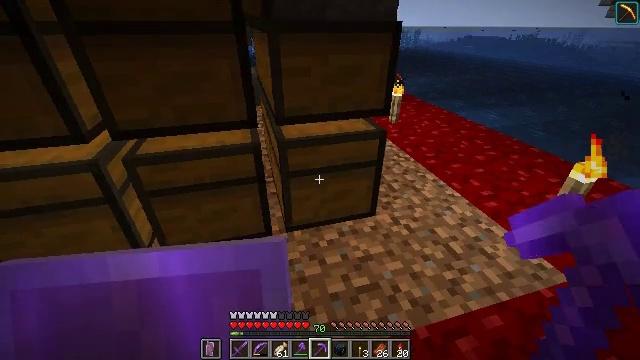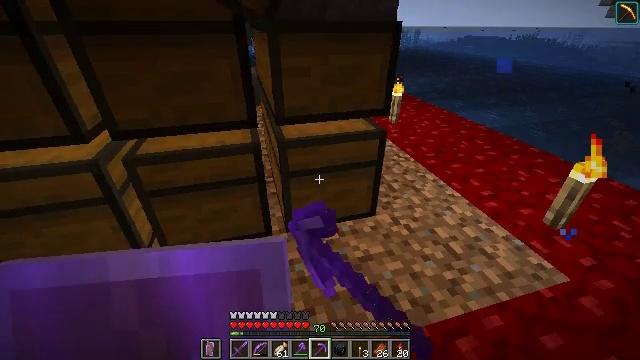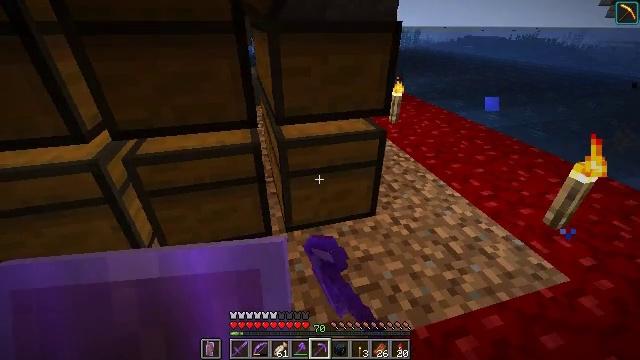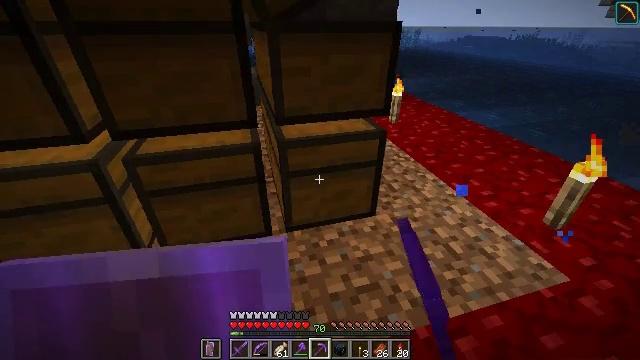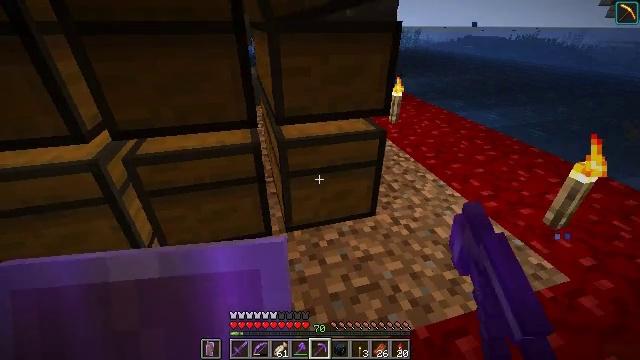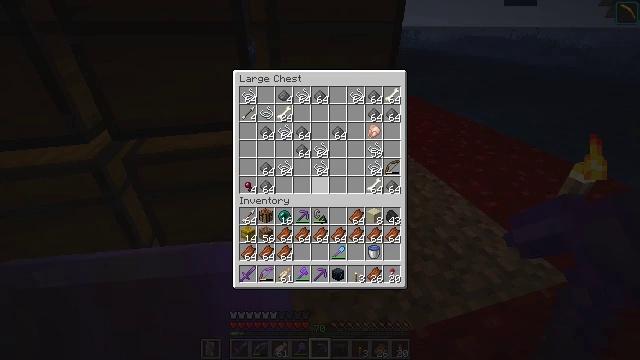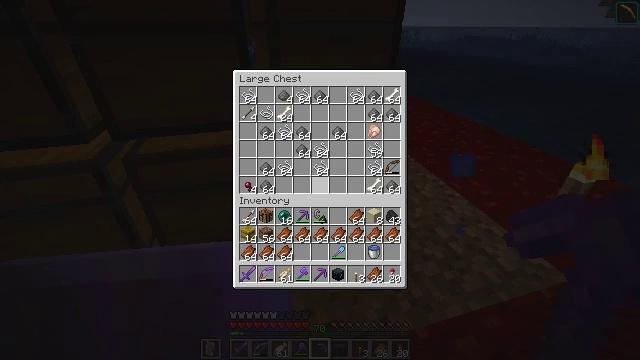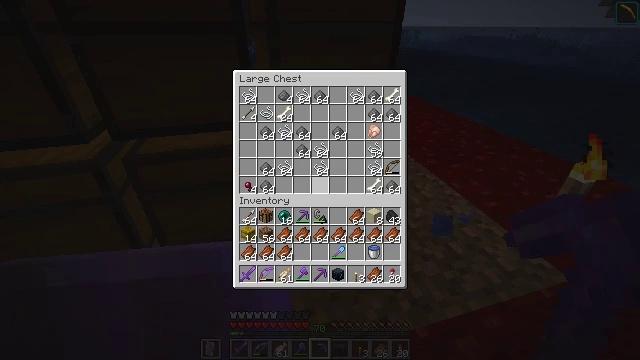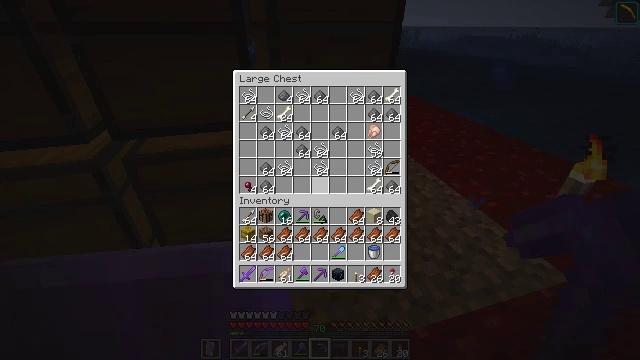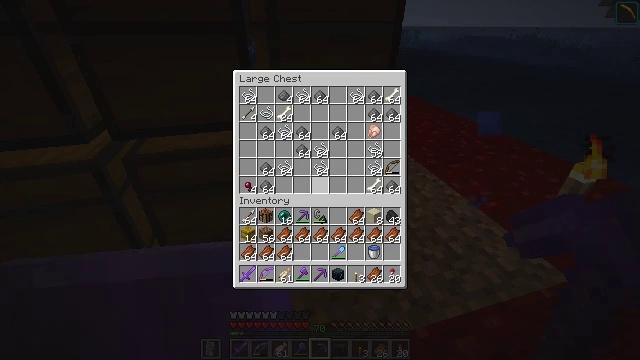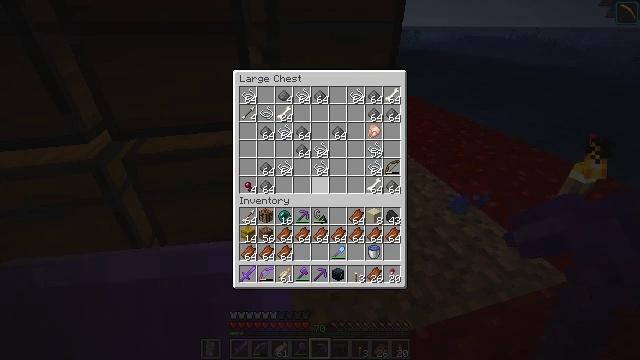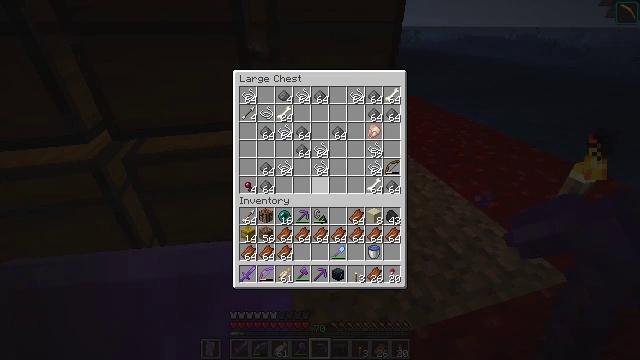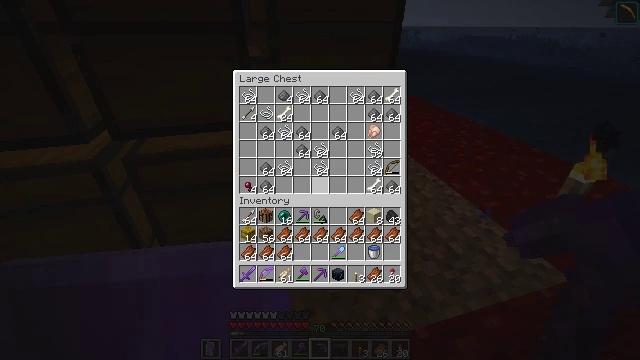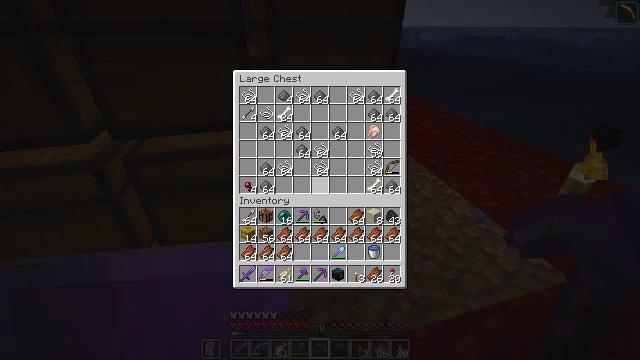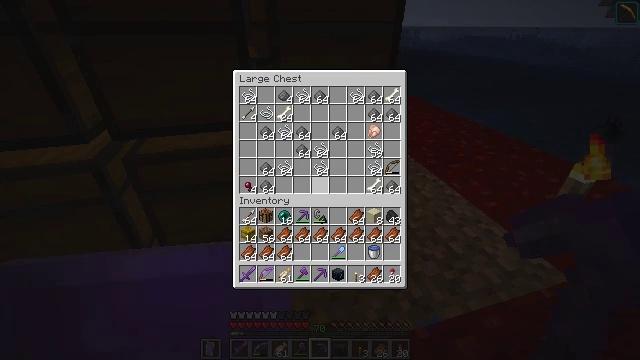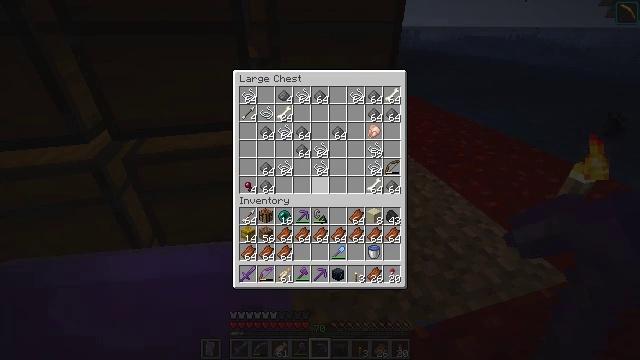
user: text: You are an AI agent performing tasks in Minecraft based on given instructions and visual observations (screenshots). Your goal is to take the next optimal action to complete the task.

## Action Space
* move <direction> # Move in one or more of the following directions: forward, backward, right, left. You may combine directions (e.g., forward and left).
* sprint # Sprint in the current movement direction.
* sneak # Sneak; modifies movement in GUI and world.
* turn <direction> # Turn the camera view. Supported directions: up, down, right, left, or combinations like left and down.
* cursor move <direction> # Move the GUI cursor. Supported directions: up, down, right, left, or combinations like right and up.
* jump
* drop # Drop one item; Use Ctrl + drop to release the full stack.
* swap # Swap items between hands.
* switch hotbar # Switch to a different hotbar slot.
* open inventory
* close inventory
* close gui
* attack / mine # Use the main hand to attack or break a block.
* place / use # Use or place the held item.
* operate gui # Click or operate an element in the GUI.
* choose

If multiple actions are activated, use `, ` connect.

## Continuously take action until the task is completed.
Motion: motion action
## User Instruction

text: craft item air
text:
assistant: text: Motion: use / place
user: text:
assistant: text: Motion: use / place
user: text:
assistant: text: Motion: no_op
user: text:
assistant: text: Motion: no_op
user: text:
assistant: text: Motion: open gui
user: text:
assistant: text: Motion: no_op
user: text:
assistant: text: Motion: no_op
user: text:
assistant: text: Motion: no_op
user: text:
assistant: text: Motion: no_op
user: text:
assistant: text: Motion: no_op
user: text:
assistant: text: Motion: no_op
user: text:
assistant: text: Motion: no_op
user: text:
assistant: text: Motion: no_op
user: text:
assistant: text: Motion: no_op
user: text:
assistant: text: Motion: no_op
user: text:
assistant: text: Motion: no_op
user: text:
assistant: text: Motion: no_op
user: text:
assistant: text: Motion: no_op
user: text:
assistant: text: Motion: no_op
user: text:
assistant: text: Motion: no_op
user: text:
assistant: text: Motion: no_op
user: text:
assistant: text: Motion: no_op
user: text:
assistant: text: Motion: no_op
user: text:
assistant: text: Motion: no_op
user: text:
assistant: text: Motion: no_op
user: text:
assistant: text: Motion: no_op
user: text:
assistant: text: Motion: no_op
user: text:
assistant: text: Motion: no_op
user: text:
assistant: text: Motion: no_op
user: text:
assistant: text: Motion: no_op